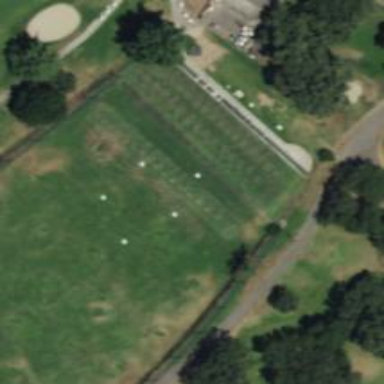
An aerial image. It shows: Grass area designated as golf tee.